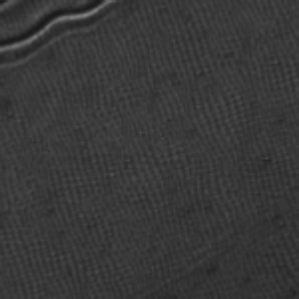
Label: frost